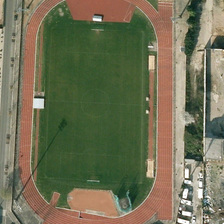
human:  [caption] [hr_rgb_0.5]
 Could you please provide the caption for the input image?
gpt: a playground is near several green trees .

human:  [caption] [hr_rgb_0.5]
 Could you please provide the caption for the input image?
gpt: a playground is near several green trees .

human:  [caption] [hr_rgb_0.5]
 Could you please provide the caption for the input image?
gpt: a playground is near several green trees .

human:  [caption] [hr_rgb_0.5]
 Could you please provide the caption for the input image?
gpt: a playground is near several green trees .

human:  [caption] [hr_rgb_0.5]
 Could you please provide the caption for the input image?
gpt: a playground is near several green trees .